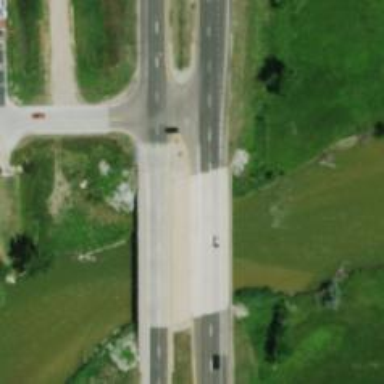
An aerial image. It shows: Bridge over trunk highway expressway.